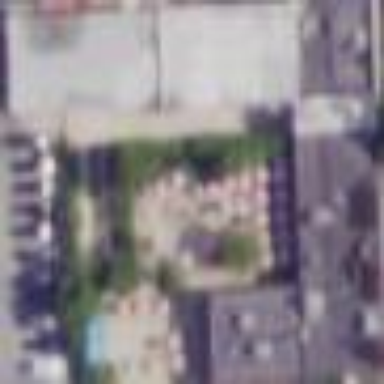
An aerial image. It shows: Hotel building.